Question: I have an image:
'''
<img src="https://encrypted-tbn3.gstatic.com/images?q=tbn:ANd9GcQATogyQfWKBYKa-13DRJrXGruHezGarydPB-yDOw-rako27rV4">
'''
which displays as:

The name of the image in the link exhibits no obvious extension. How can I use JavaScript to figure out what kind of image this is?
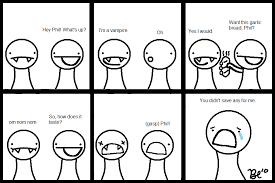
Answer: You may use a jquery ajax request like
'''
var request = $.ajax({
type: "HEAD",
url: "/image_url",
success: function(){
var ct = request.getResponseHeader("content-type") || "";
if (ct.indexOf('jpg') > -1) {
alert('Jpg');
} ..
}
});
'''